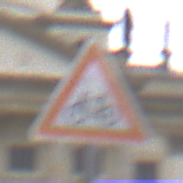
Verkehrszeichen: RadverkehrRechts
Umgebung: Outdoor, Urban
Tageszeit: Midday
Wetter: Overcast
Licht: Natural
Jahreszeit: NotSpecified
Kontrast: LowContrast